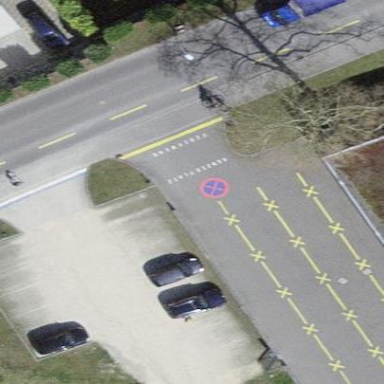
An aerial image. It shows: Parking area with gravel surface.